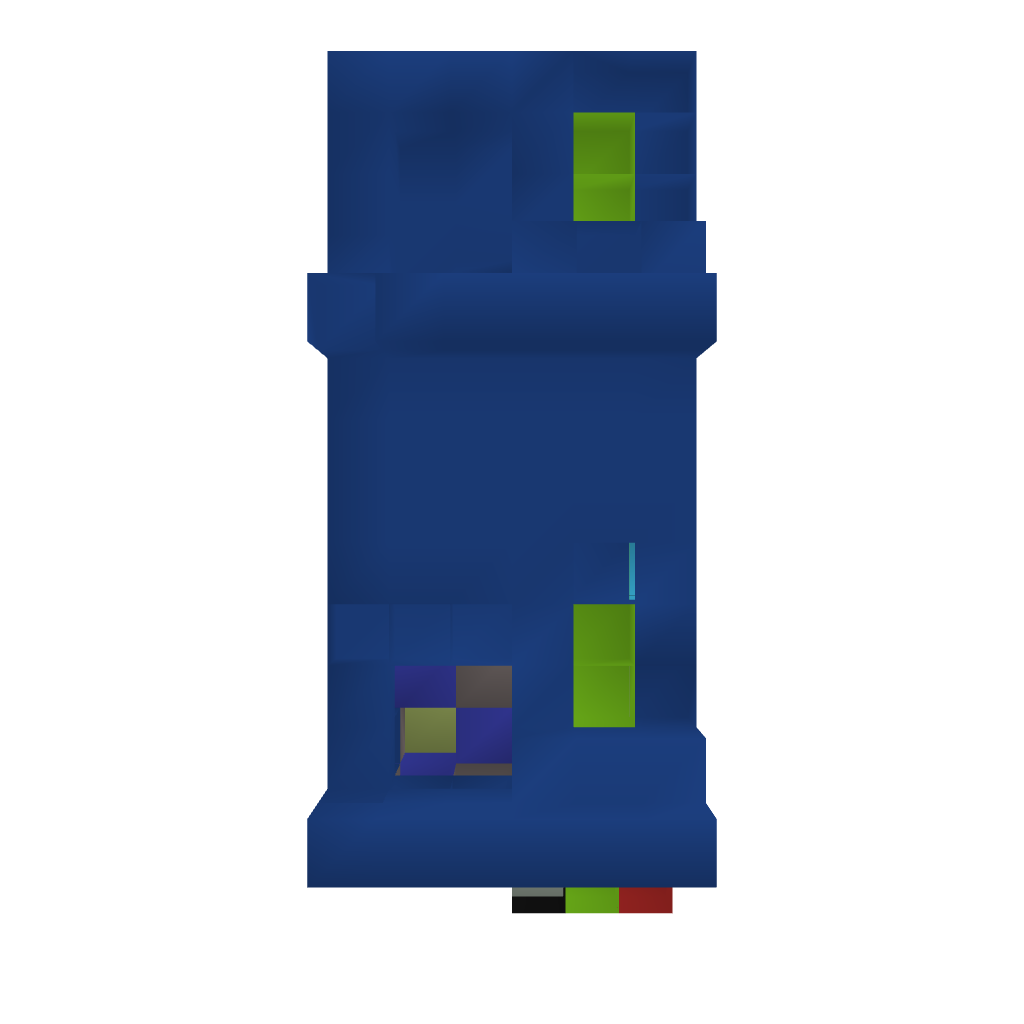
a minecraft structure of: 100% working elevator